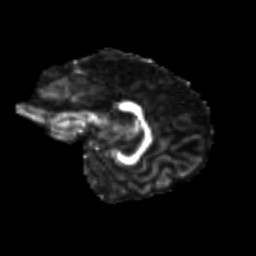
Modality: FA
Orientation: sagittal
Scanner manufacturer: siemens
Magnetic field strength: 3 T
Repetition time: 9.2 s
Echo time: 0.084 s